Interaction volume radius: 5 \u00c5
Interaction volume height: 35 \u00c5
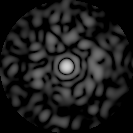
Disorder parameter: 0.8199